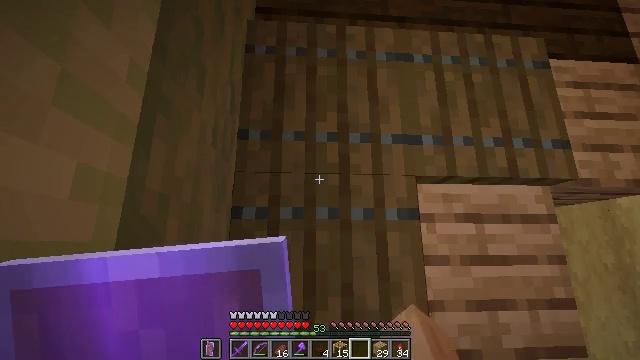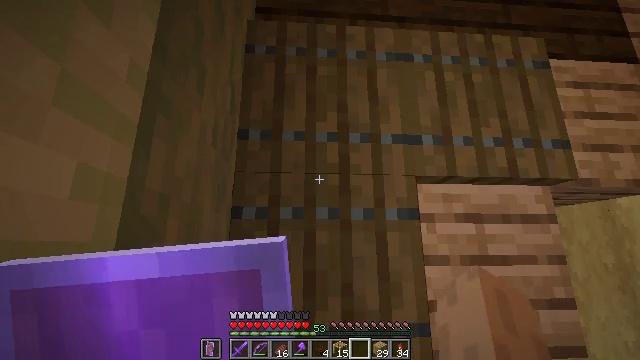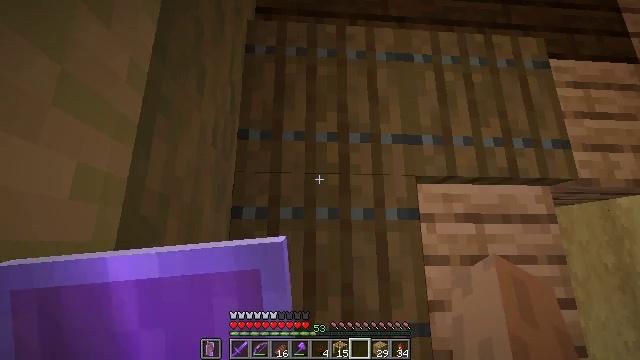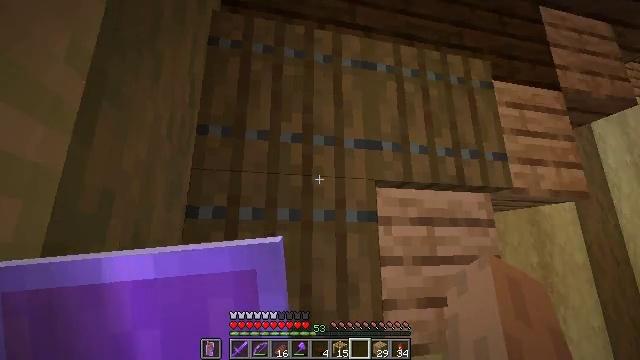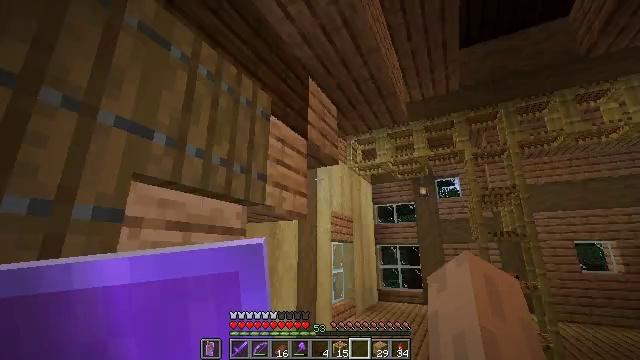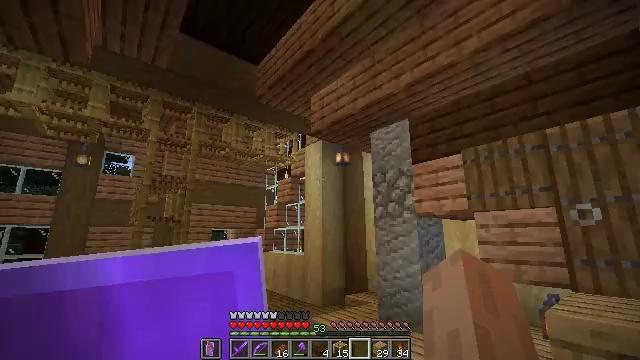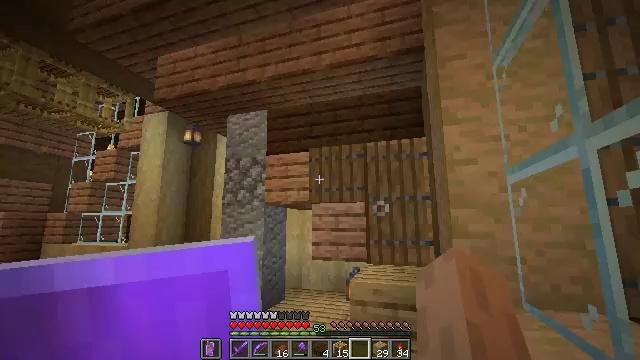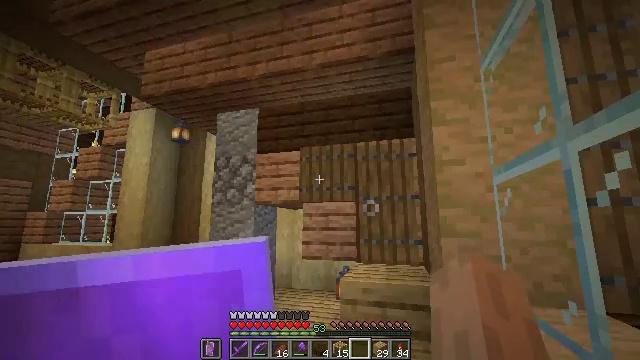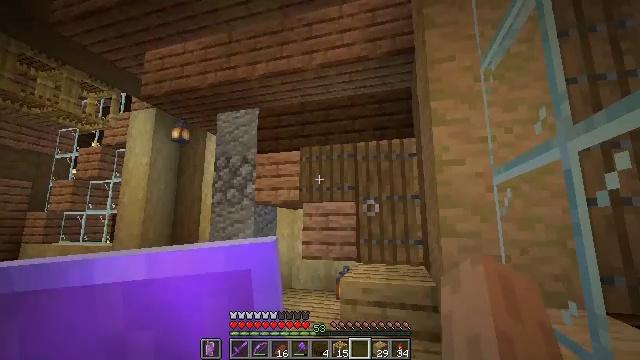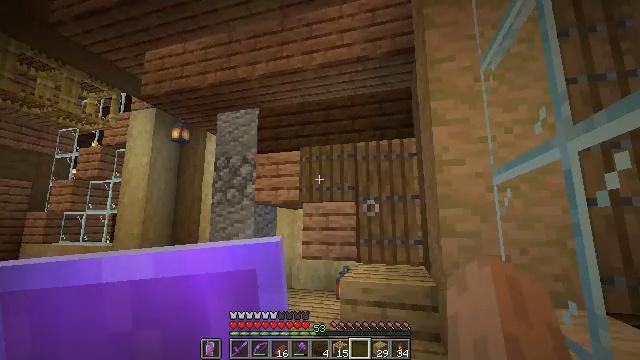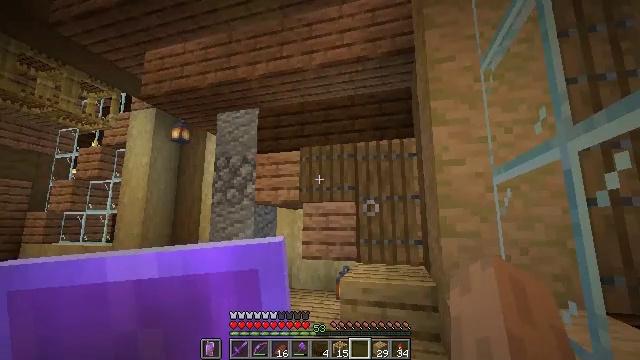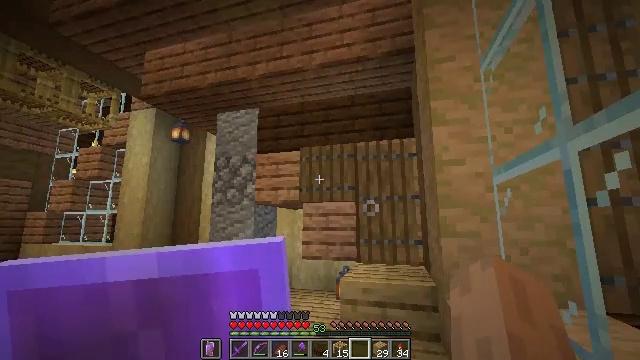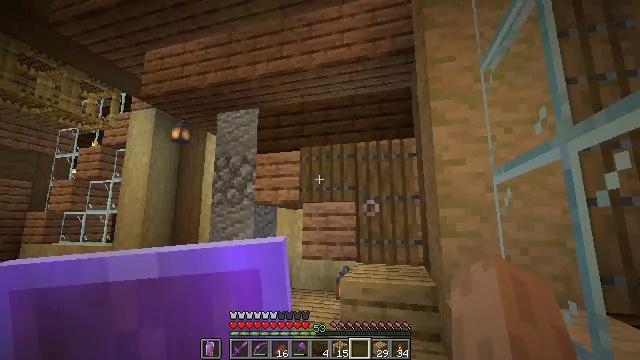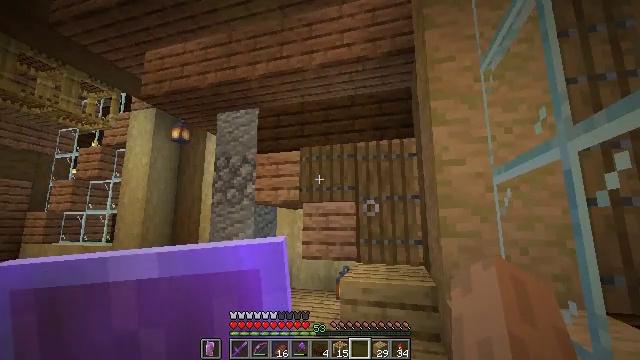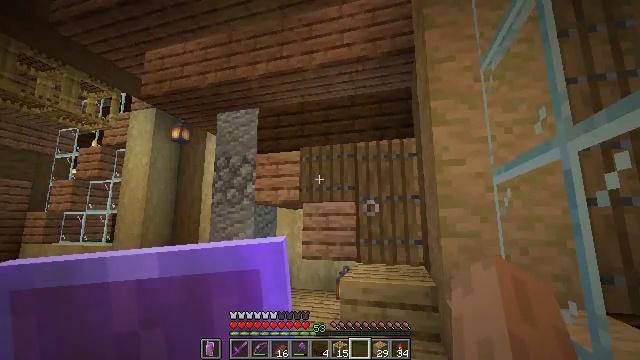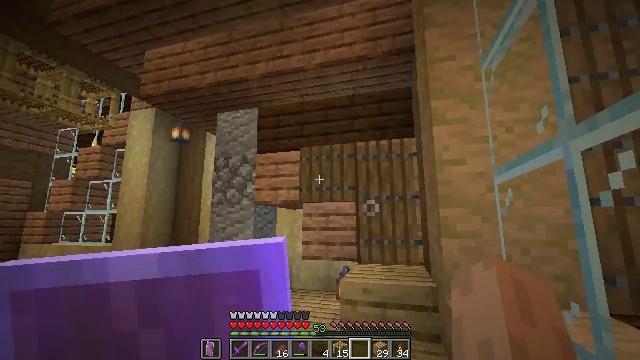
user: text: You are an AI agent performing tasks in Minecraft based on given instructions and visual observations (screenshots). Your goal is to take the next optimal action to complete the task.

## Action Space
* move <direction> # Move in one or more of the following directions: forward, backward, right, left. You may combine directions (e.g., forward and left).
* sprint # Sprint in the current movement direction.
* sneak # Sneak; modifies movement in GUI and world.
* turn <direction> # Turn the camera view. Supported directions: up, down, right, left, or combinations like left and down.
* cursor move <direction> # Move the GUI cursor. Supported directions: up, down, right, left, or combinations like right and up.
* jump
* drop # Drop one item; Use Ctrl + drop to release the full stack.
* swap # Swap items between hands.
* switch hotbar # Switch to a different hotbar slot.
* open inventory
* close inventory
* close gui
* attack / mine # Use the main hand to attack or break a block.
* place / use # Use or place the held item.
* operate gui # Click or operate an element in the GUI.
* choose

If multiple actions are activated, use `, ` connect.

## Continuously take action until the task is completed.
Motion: motion action
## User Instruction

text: Dig up the oak slab used in construction.
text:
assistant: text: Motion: no_op
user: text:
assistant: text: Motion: no_op
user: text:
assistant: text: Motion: turn right
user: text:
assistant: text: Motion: turn right and up
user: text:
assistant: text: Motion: turn right and down
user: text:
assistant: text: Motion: turn right and down
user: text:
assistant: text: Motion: turn right
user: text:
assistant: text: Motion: no_op
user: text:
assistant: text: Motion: no_op
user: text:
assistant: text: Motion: no_op
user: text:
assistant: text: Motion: no_op
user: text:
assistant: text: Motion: no_op
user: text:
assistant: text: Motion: no_op
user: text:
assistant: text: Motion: no_op
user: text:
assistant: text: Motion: move forward
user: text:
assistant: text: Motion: move forward
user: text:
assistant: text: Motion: move forward
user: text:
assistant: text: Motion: move forward
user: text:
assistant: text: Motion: move forward
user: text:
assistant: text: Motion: move forward
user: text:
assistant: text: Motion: move forward
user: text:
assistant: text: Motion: move forward
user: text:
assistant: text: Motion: move forward
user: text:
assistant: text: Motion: move forward
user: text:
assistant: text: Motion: move forward
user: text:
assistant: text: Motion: move forward
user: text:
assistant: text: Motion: move forward
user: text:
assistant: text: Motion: move forward
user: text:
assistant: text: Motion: move forward
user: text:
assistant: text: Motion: no_op